Field crop: tomato
Growth stage: 1
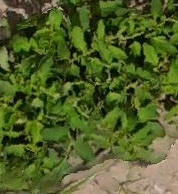
Species: tomato